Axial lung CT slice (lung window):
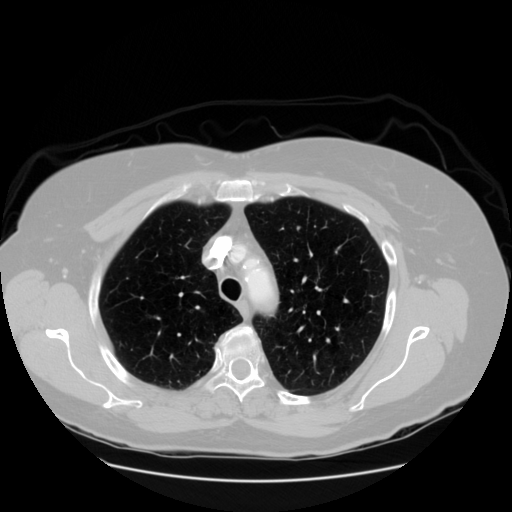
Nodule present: no